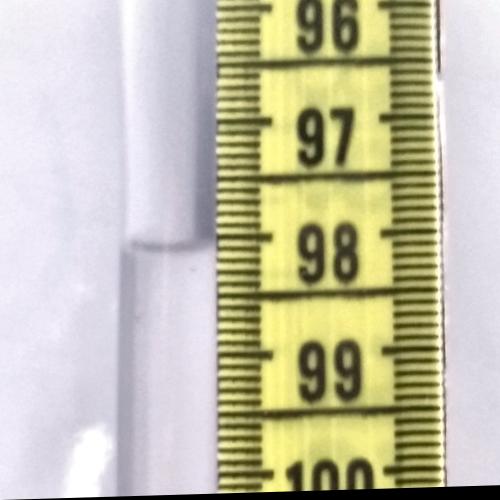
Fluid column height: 98.1 cm